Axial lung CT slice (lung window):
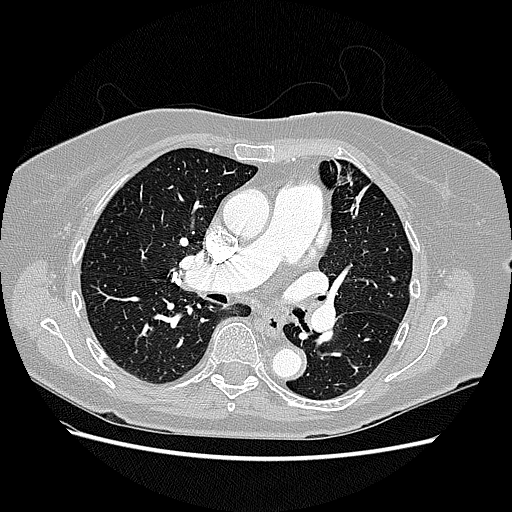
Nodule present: no